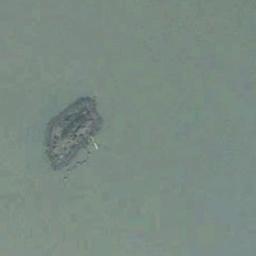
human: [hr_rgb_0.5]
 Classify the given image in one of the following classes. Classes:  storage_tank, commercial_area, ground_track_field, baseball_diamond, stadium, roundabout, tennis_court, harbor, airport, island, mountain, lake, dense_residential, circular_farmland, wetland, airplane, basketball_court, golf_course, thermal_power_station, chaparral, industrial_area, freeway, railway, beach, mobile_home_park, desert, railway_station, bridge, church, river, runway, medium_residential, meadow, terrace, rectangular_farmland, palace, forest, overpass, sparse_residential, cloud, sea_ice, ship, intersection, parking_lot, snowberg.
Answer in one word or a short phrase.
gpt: island